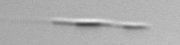
Label: Leptocylindrus